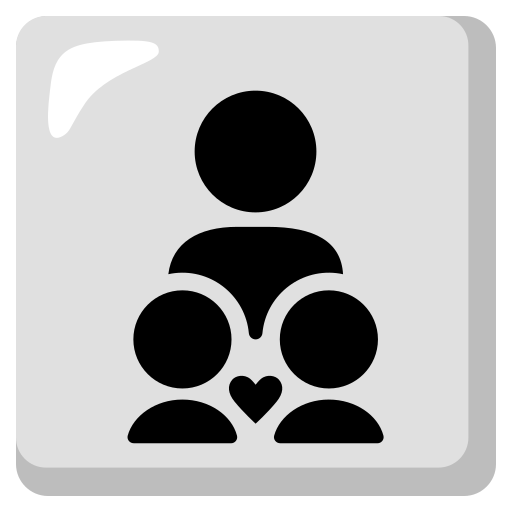
Emoji: 🧑‍🧒‍🧒